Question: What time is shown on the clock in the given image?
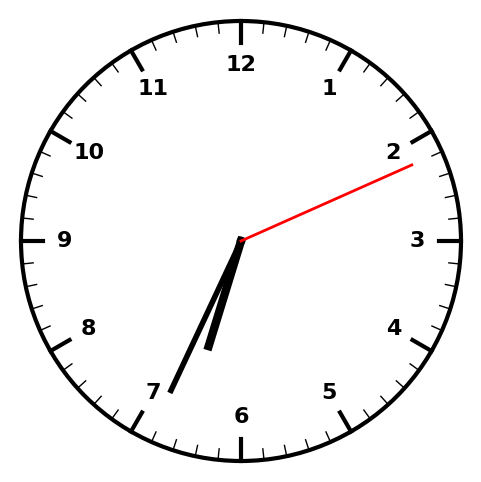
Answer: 06:34:11